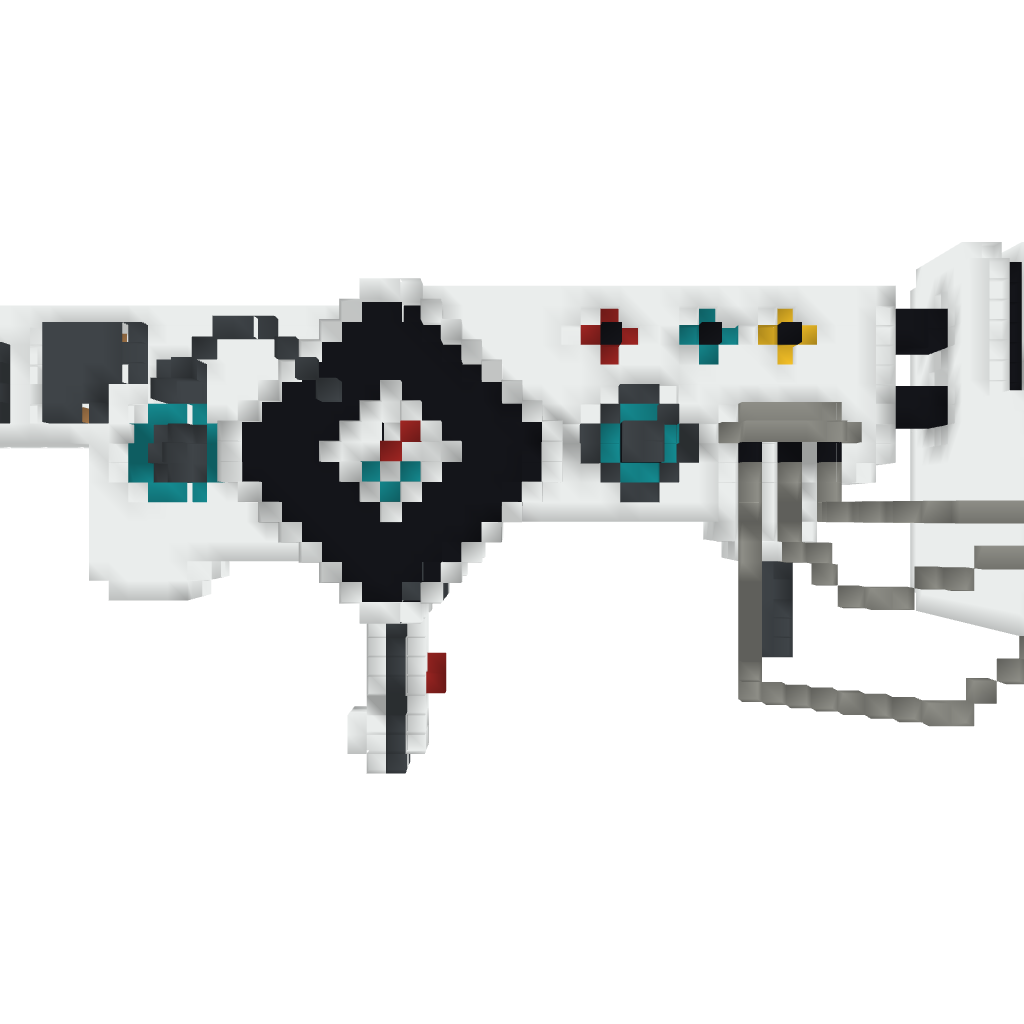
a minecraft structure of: Dubstep Gun